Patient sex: F
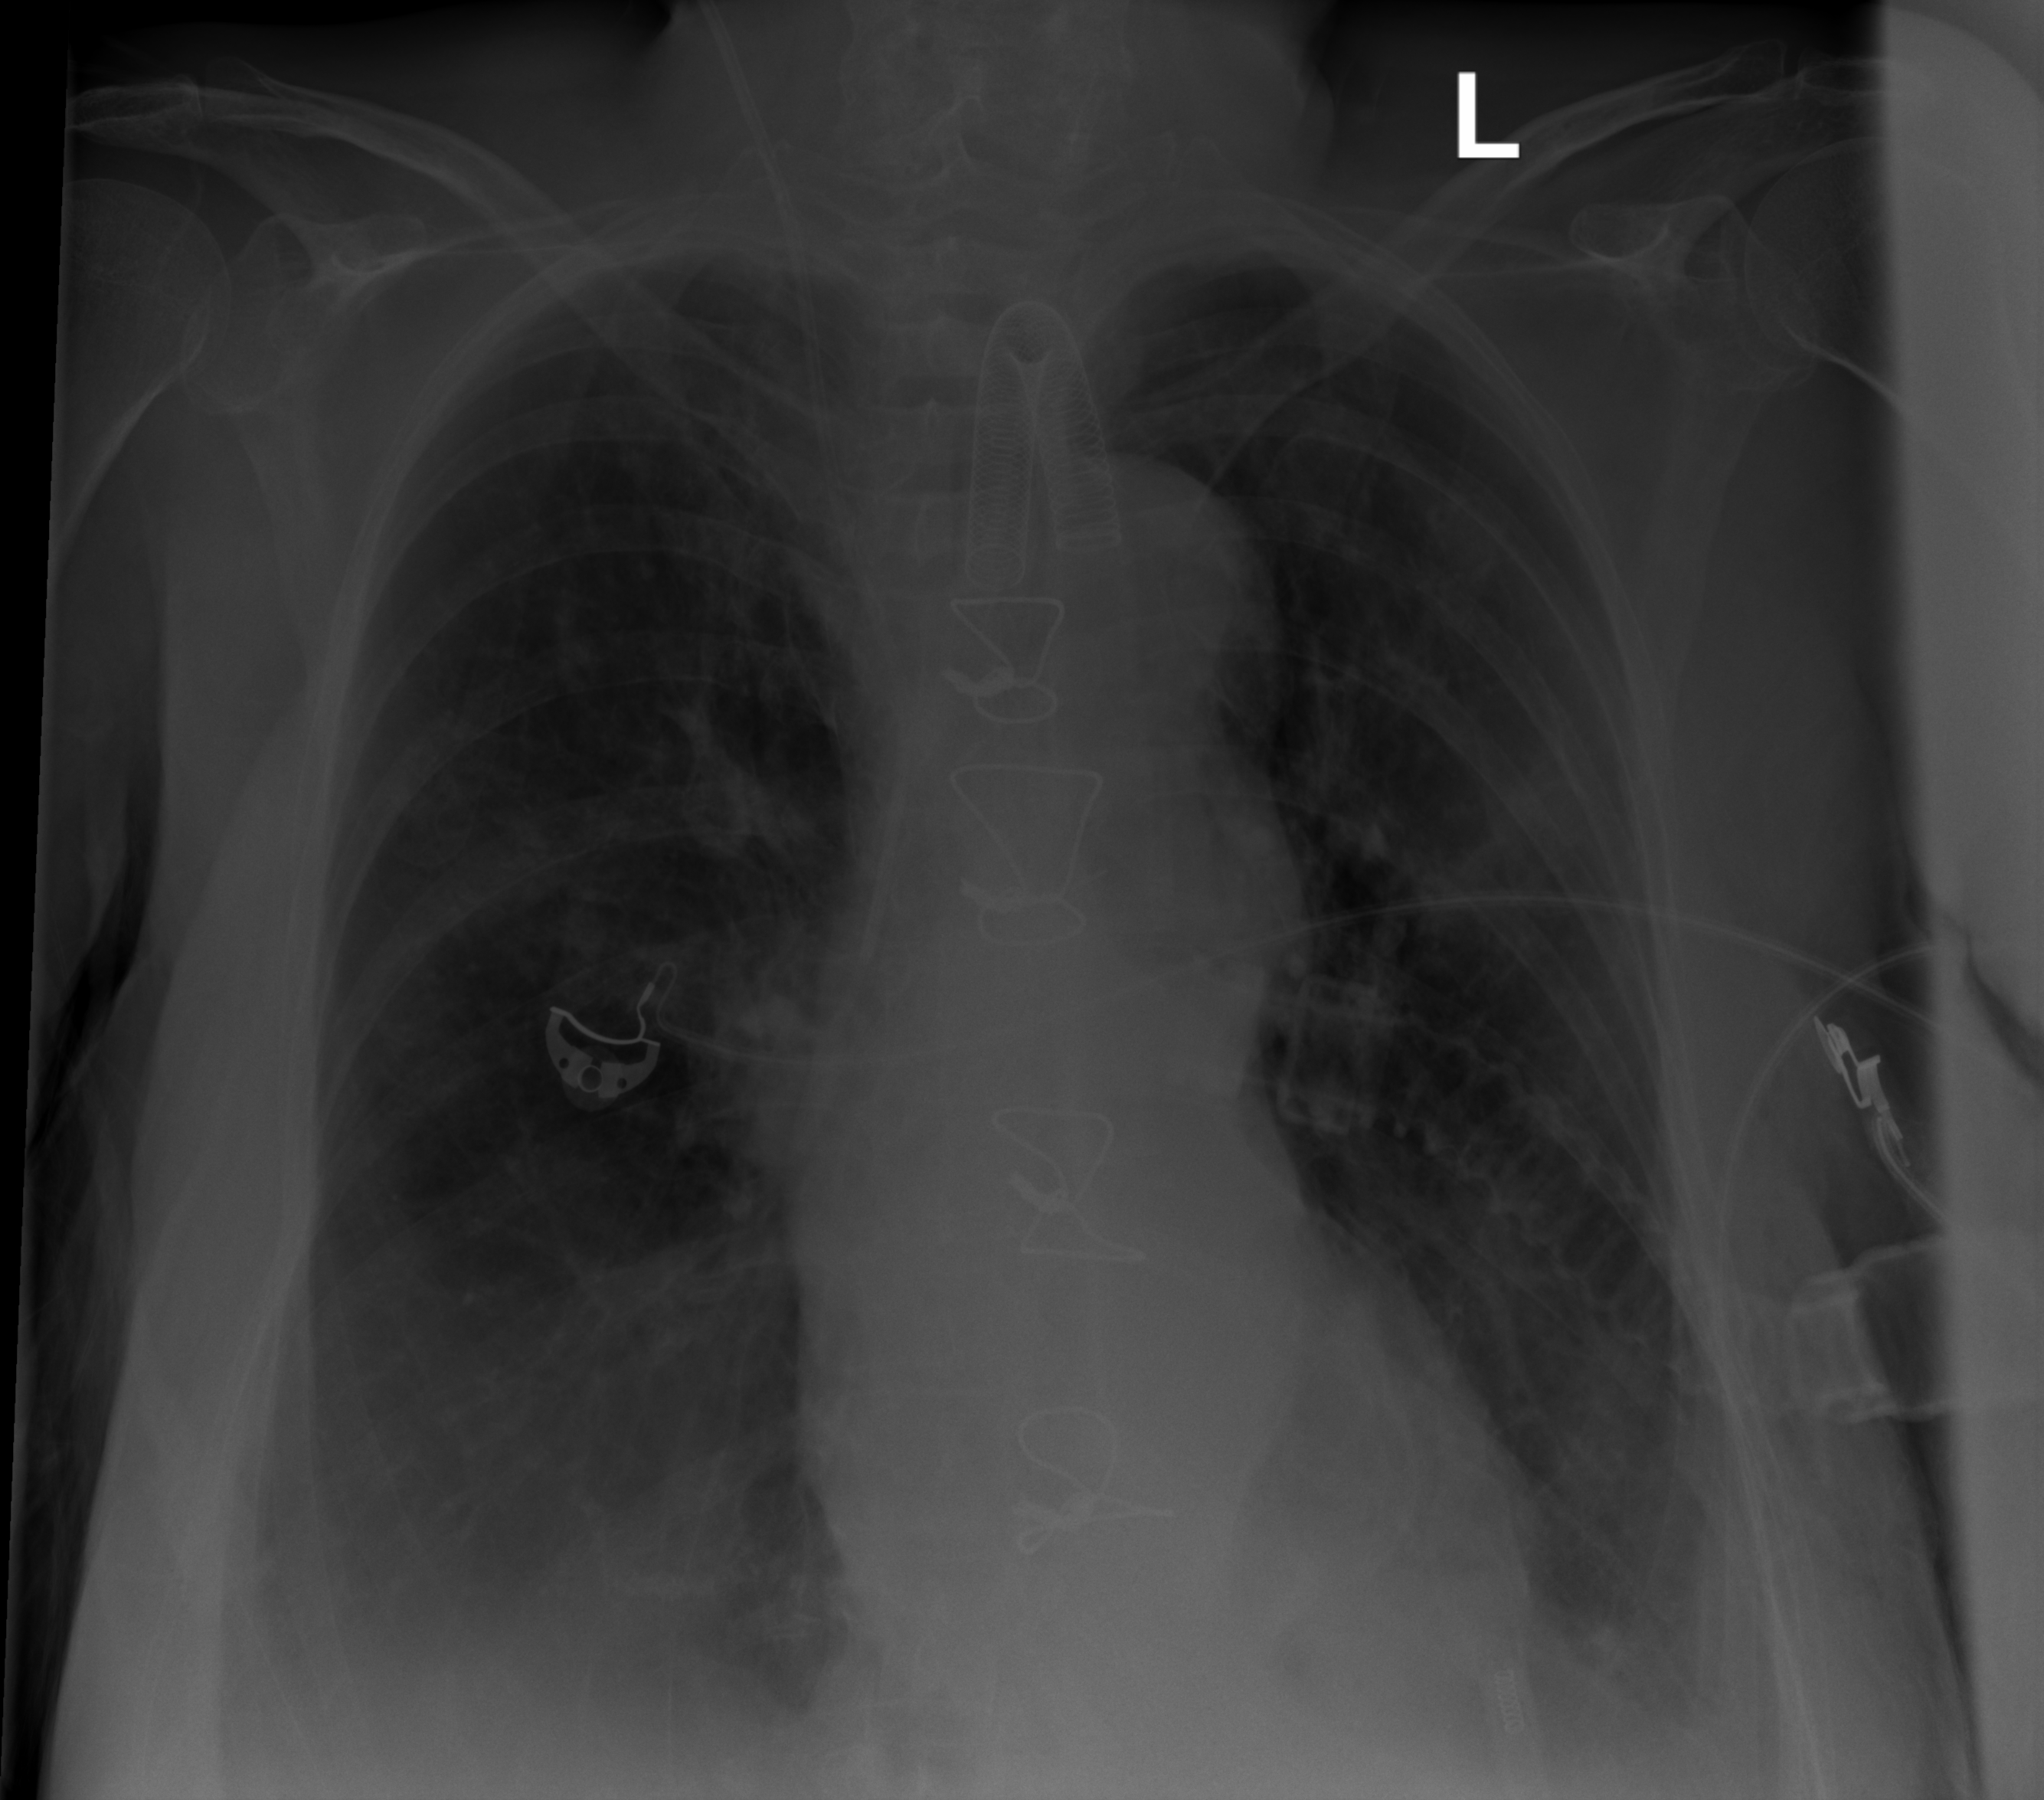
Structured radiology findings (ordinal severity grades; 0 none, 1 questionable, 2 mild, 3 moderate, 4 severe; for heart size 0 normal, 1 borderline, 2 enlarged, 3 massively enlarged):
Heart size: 0
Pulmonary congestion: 0
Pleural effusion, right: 2
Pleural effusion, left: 2
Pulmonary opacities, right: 2
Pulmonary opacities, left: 2
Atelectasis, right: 2
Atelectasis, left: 2